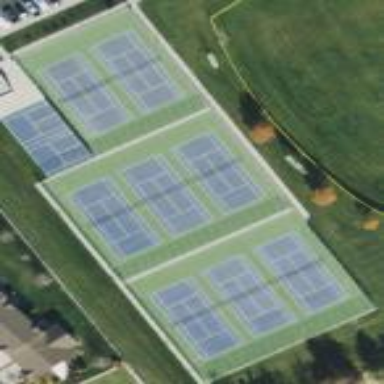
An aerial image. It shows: Tennis court on the leisure land pitch.